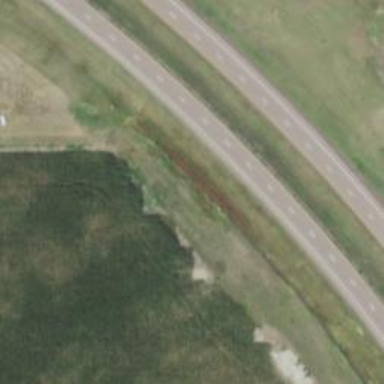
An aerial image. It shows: Primary highway.